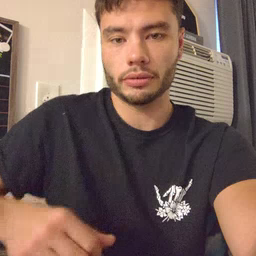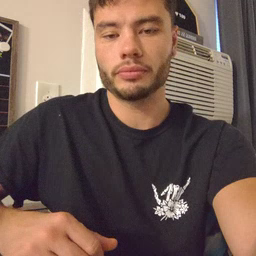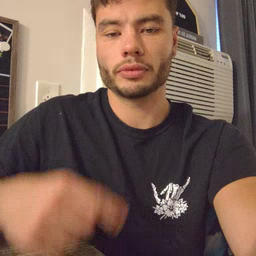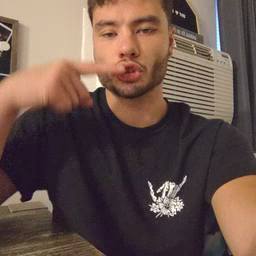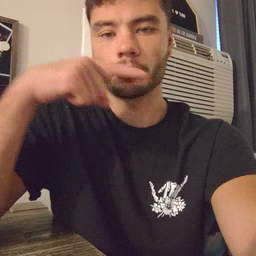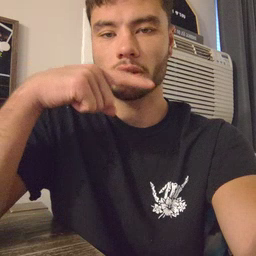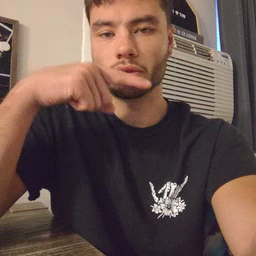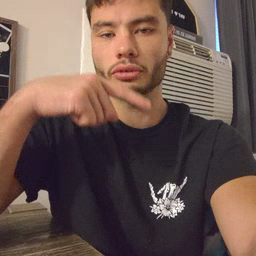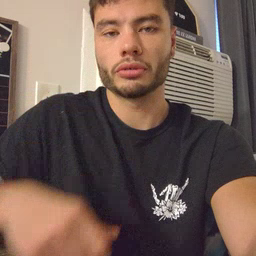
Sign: toothbrush